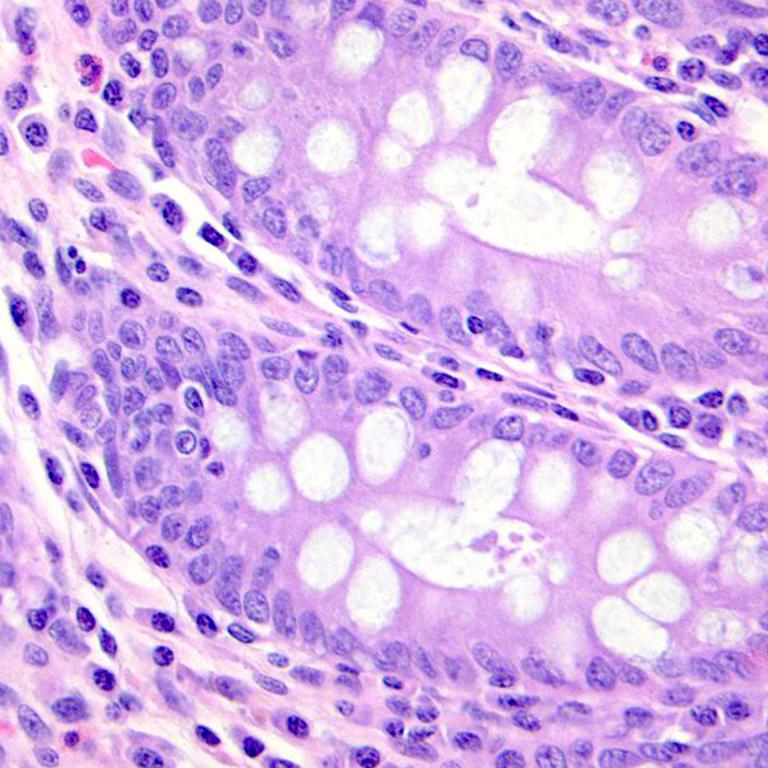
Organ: colon
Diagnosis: benign